Question: Hi I hope you can help me will Three.js
I am using the following code
'''
var material = new THREE.MeshPhongMaterial({ color: colour,
wireframe: false,
transparent: false,
overdraw: false});
'''
As you can see I have turned wireframe to false however it is still shown. Any Idea?

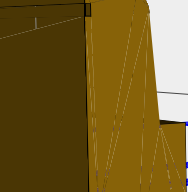
Answer: You're using 'CanvasRenderer' and you should be setting 'overdraw' to '0.5' instead of 'false'.